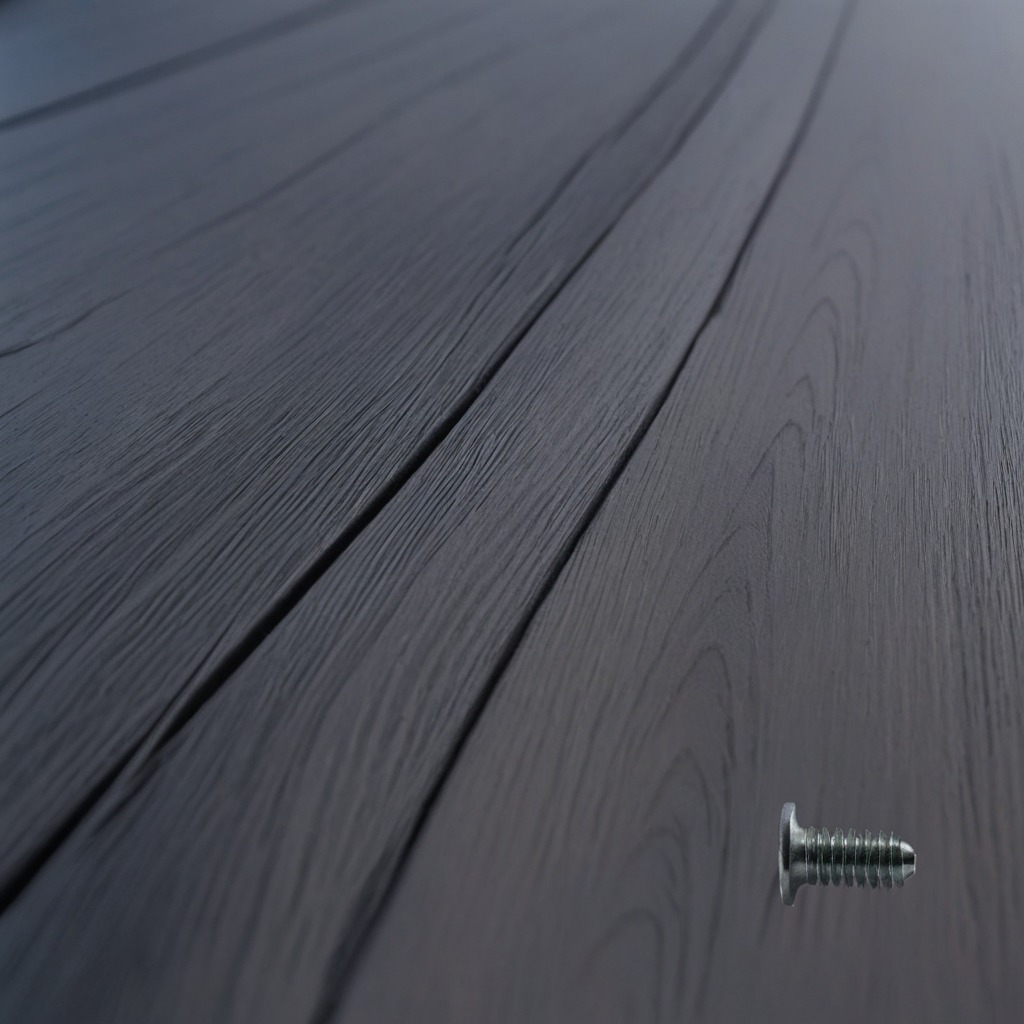
A metal screw lies on the table.